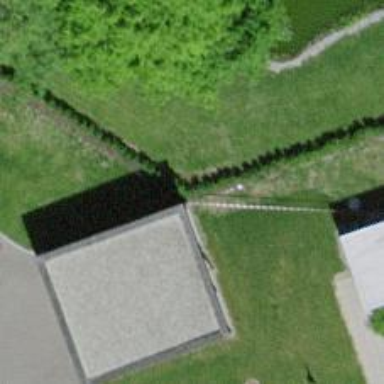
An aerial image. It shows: Hedge barrier.